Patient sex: M
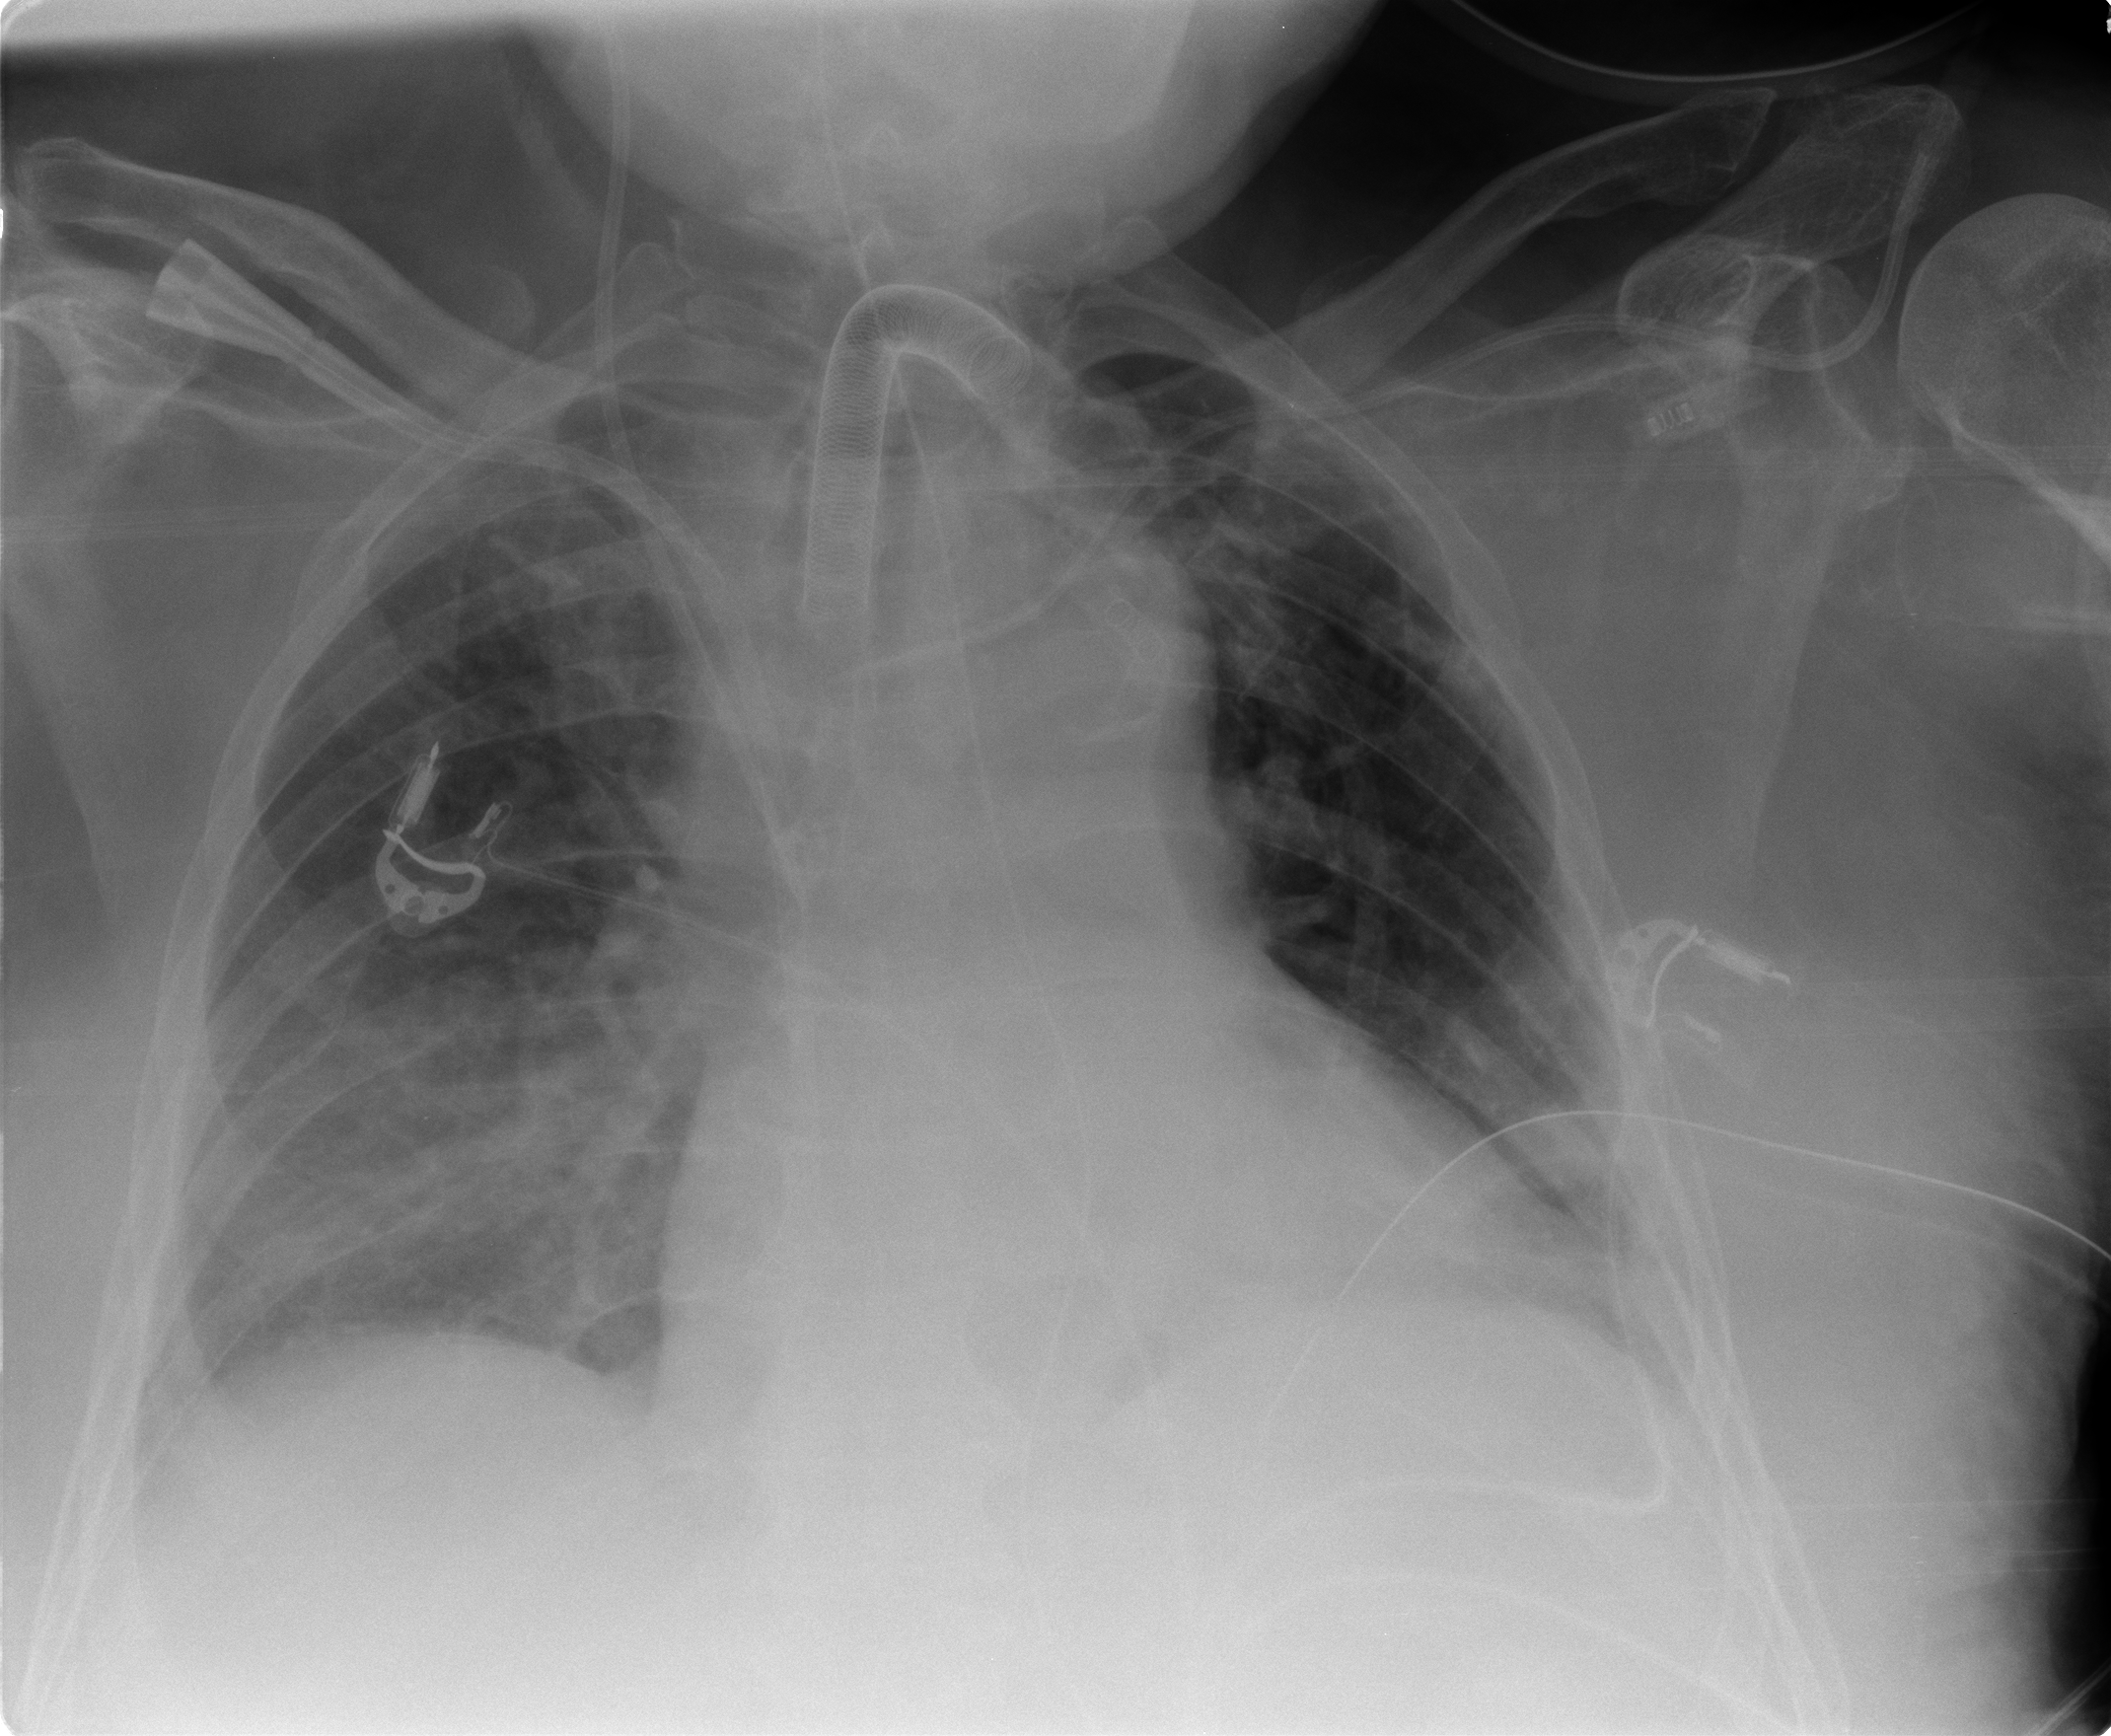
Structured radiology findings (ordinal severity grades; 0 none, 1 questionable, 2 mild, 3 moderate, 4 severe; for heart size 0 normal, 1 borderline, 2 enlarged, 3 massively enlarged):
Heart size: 0
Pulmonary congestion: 0
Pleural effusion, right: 2
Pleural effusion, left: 0
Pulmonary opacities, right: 2
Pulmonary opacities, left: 2
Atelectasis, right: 2
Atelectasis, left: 2